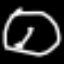
Label: clock